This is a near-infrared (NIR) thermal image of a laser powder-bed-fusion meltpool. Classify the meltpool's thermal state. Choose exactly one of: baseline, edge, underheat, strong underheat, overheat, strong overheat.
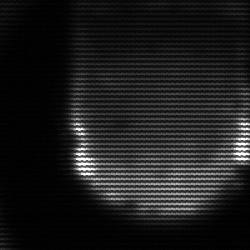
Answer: edge